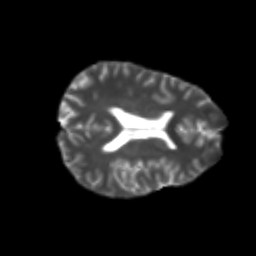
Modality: T2w
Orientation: axial
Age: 20
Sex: female
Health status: healthy
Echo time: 0.074 s